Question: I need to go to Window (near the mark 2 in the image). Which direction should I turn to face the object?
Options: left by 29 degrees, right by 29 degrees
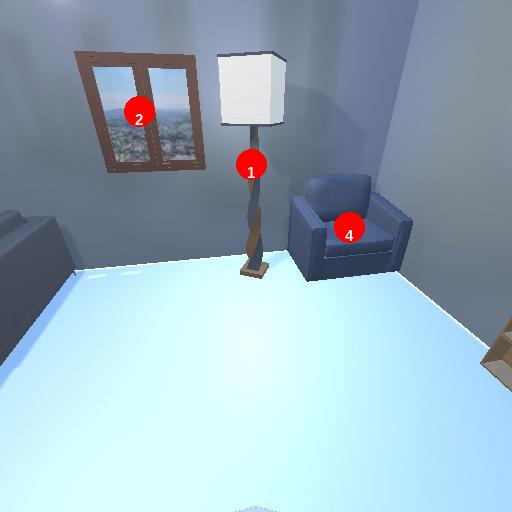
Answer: left by 29 degrees